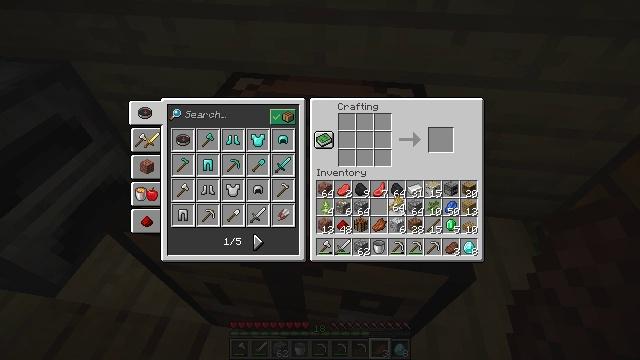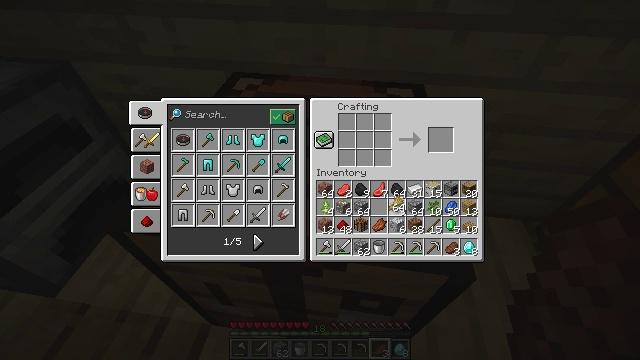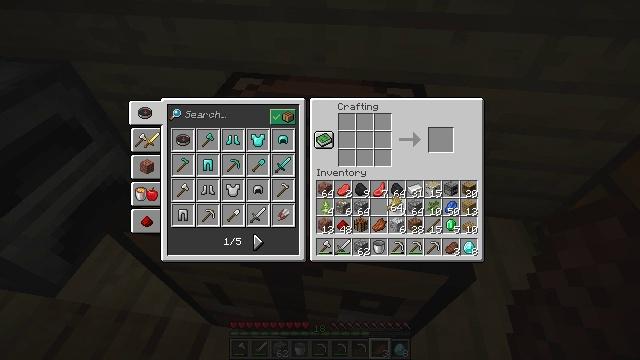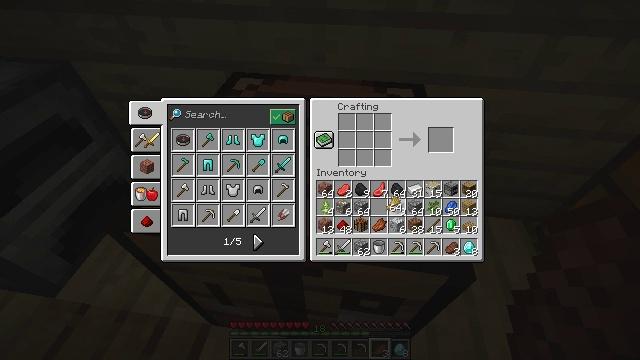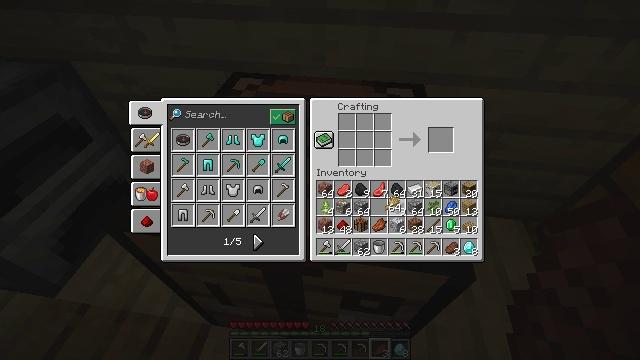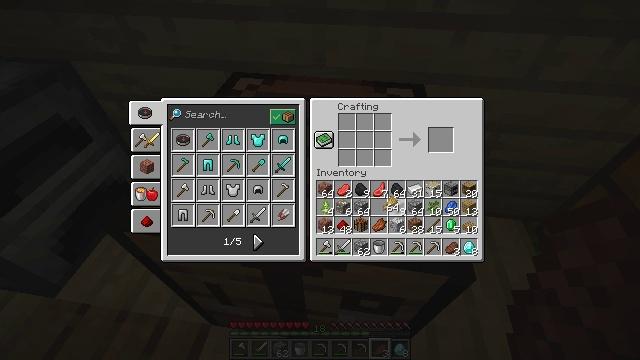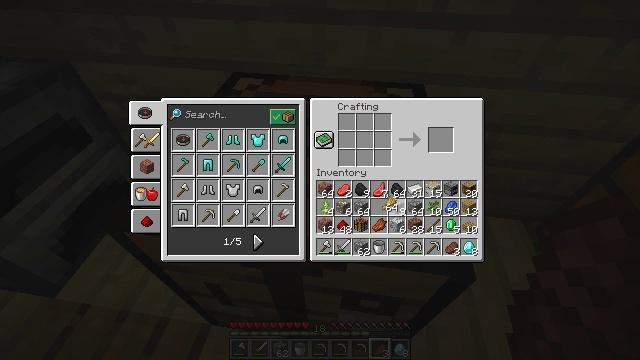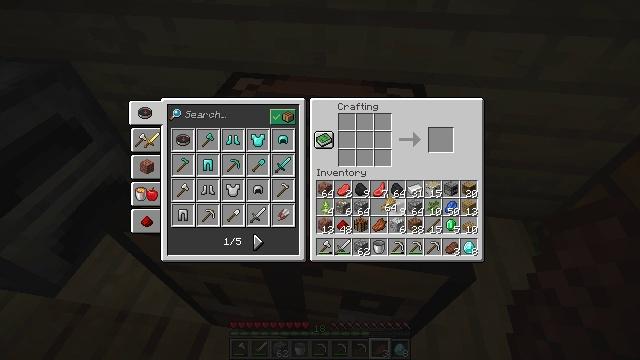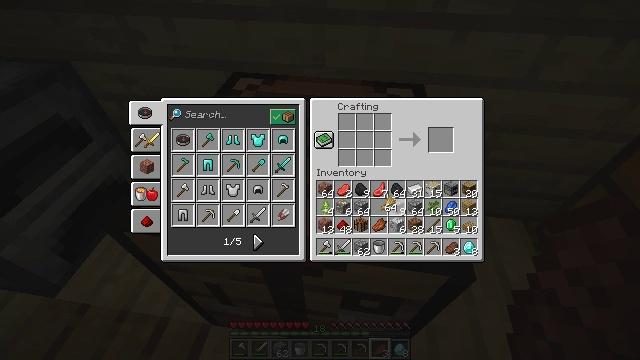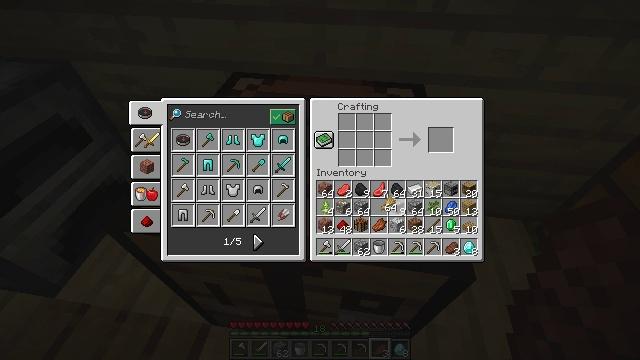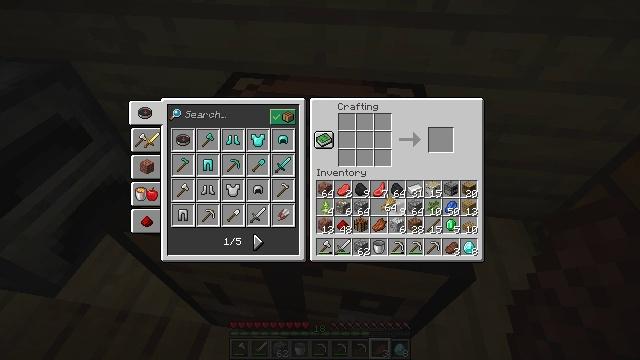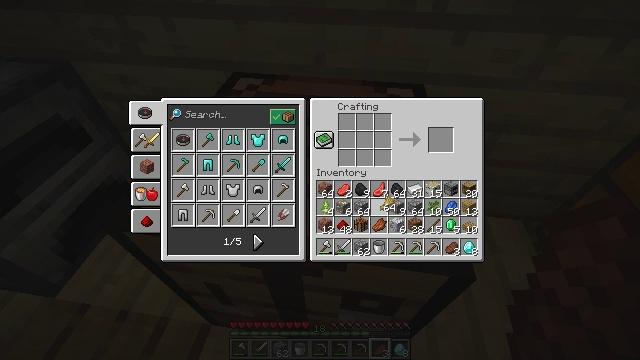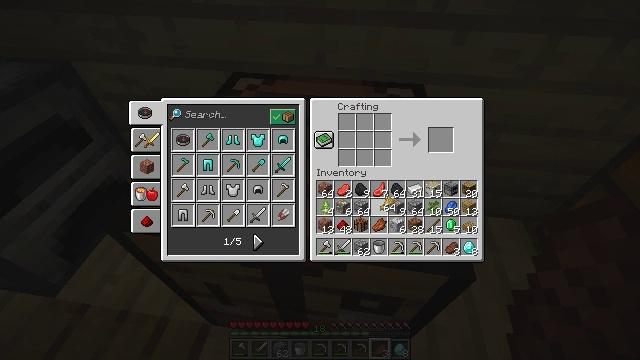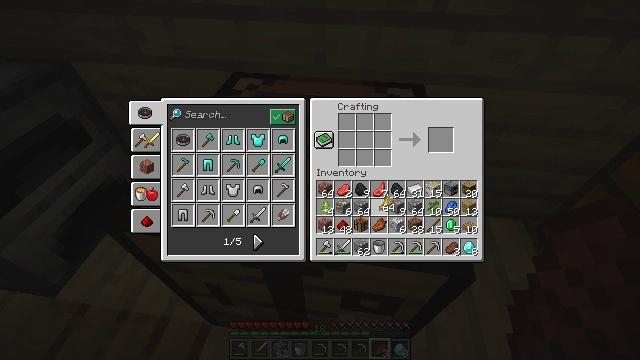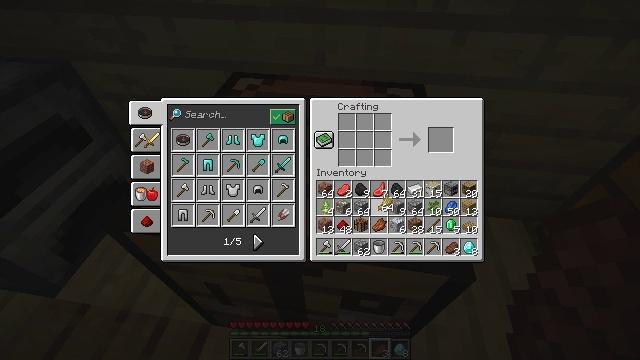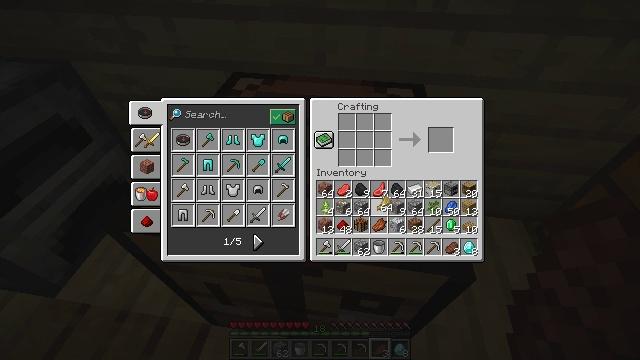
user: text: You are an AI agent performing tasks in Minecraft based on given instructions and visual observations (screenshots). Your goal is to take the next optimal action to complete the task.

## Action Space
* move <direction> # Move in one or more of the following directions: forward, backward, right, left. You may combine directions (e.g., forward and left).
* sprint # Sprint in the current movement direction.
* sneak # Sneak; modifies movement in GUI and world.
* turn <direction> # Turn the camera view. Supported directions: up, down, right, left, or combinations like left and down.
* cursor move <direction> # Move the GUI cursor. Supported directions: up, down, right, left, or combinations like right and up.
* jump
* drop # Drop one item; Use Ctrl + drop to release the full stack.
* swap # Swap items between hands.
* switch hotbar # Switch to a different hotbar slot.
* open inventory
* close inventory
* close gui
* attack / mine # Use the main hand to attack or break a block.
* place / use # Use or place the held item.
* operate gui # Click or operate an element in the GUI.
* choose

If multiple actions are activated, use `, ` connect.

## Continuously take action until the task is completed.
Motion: motion action
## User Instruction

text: Drop a cooked beef.
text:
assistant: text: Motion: no_op
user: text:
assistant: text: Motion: no_op
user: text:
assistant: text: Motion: no_op
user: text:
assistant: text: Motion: no_op
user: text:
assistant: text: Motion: no_op
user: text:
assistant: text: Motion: no_op
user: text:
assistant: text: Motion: no_op
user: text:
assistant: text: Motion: no_op
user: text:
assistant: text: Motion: no_op
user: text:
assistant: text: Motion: no_op
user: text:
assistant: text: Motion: no_op
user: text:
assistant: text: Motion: no_op
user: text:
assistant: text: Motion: no_op
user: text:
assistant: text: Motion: no_op
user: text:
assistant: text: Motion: no_op
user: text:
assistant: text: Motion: no_op
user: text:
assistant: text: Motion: no_op
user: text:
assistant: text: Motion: no_op
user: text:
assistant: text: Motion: no_op
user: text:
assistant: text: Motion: operate gui
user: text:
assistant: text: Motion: operate gui
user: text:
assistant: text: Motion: operate gui
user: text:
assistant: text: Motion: no_op
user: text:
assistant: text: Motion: no_op
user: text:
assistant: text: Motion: no_op
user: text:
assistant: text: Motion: no_op
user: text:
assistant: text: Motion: no_op
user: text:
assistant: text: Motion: no_op
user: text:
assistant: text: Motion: no_op
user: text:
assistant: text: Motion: no_op